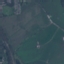
Label: Pasture